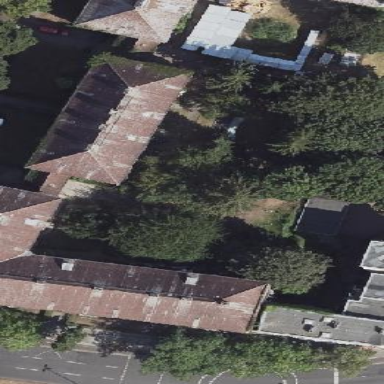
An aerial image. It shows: Apartment building with hipped roof.